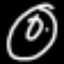
Label: donut